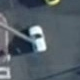
Vehicle type: Car